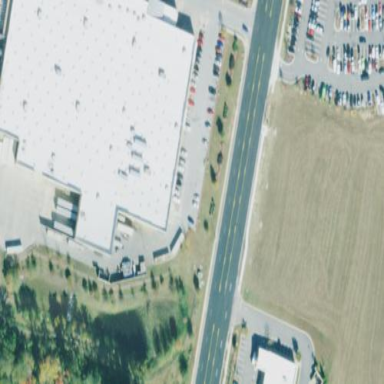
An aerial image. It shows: Supermarket building.